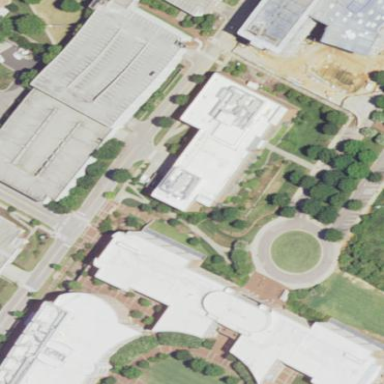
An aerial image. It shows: University building.